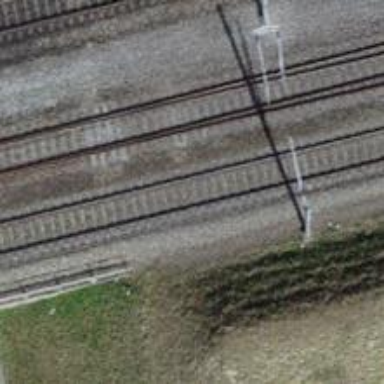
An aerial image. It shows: Railway with electrified contact lines.